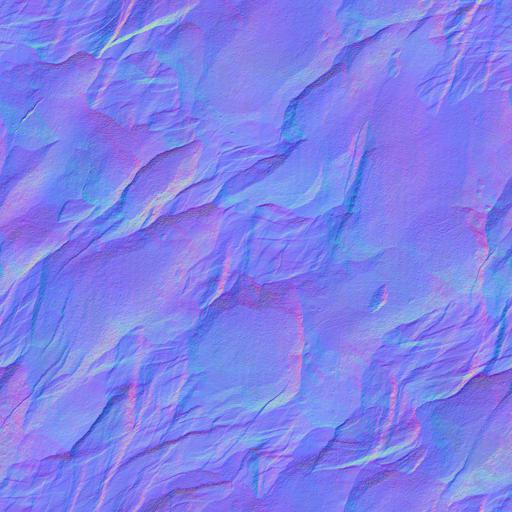
cliff grey rock stone